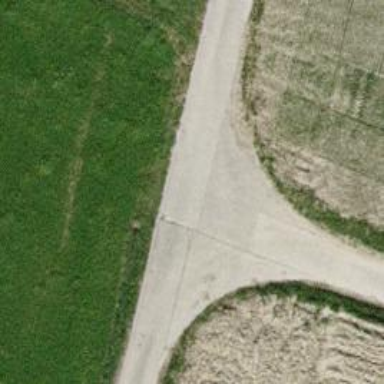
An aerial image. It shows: Concrete track with grade1 tracktype.